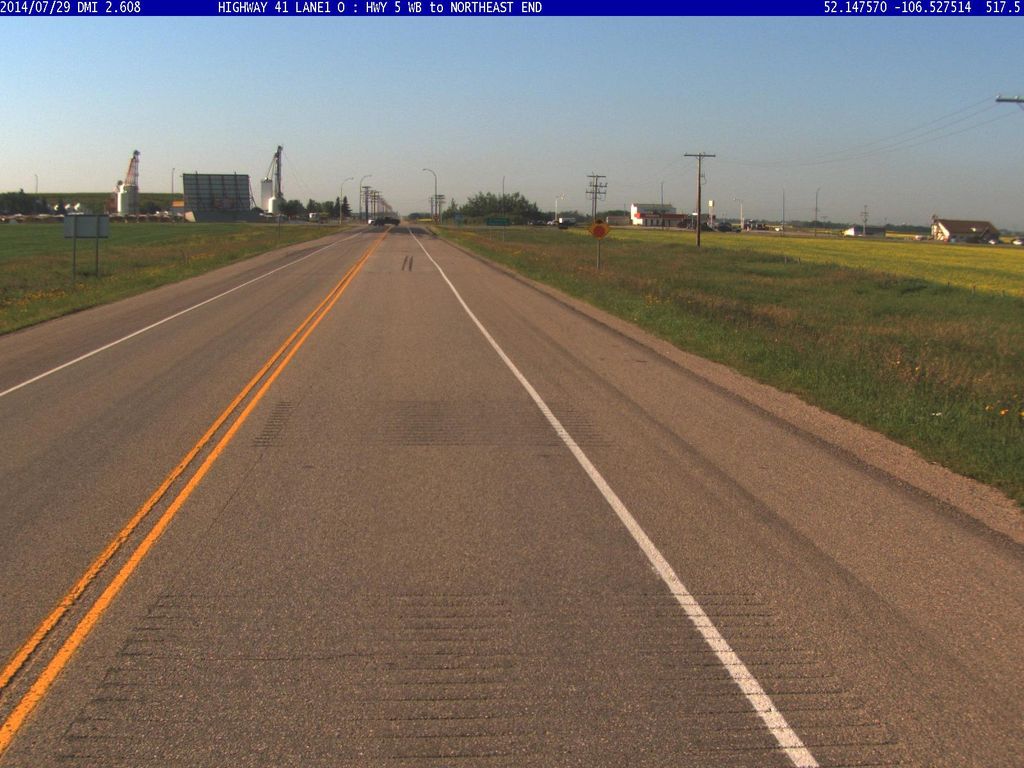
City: saskatoon